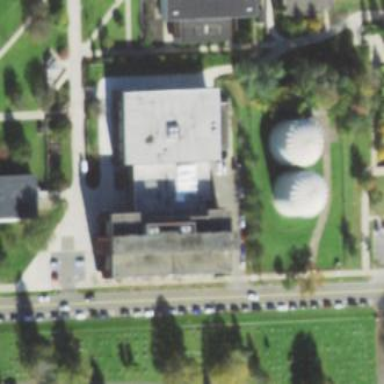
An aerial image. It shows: College building.